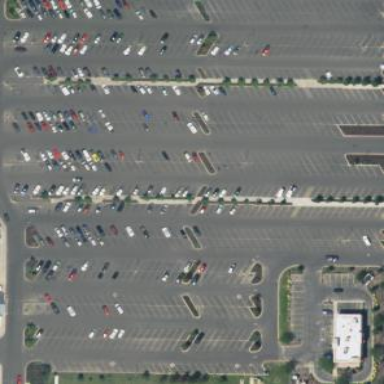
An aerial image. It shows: Parking area with asphalt surface.